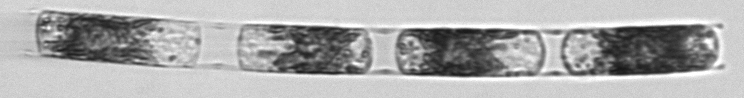
Label: Hemiaulus